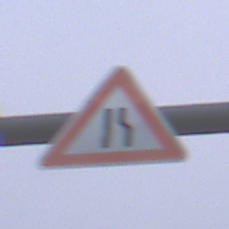
Verkehrszeichen: EinseitigVerengteFahrbahnRechts
Umgebung: Outdoor, Beach
Tageszeit: SunriseSunset
Wetter: Overcast
Licht: Natural
Jahreszeit: NotSpecified
Kontrast: LowContrast